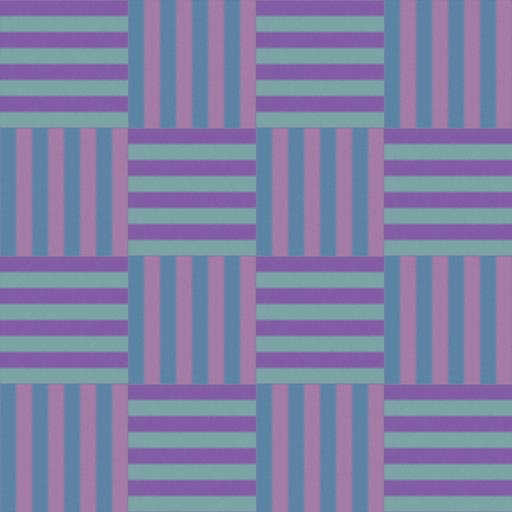
acoustic foam dampening sound sponge